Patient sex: M
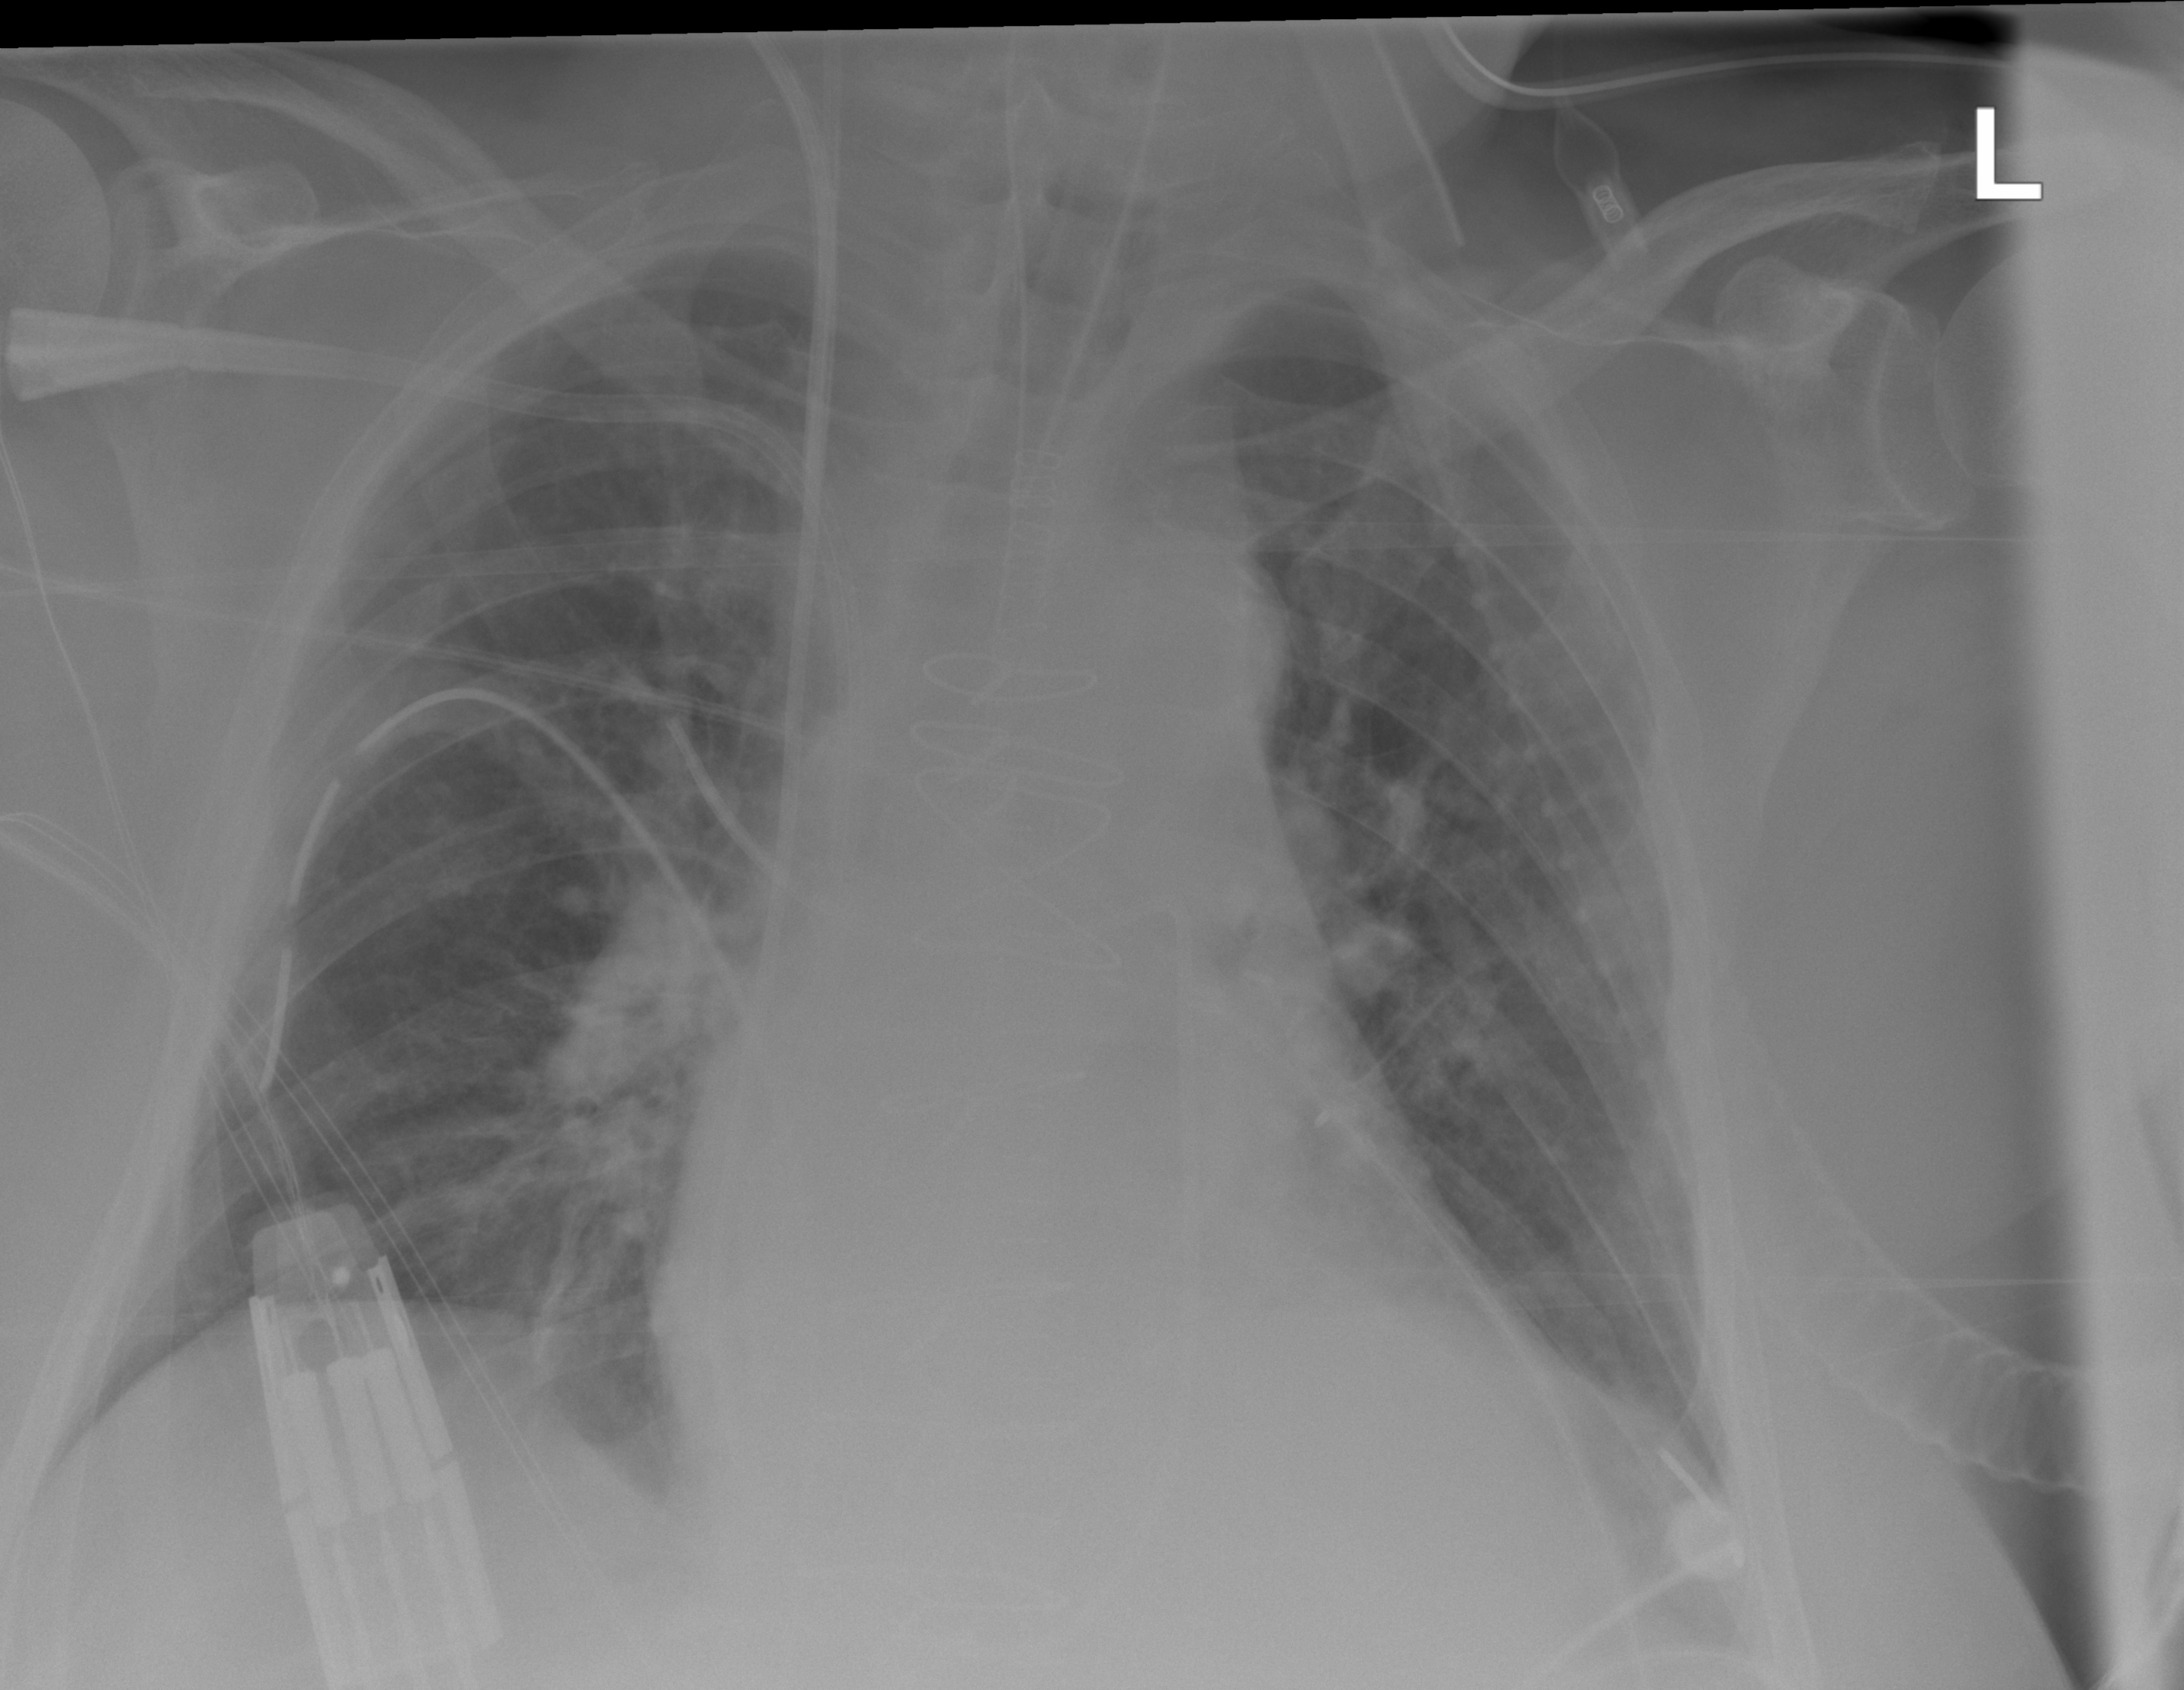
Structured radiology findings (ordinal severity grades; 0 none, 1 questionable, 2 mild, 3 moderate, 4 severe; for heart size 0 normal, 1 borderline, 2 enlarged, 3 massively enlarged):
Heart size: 2
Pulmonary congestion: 0
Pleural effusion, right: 2
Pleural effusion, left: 2
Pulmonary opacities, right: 2
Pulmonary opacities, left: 0
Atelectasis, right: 2
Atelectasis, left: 2